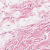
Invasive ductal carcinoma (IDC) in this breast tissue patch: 0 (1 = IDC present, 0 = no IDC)